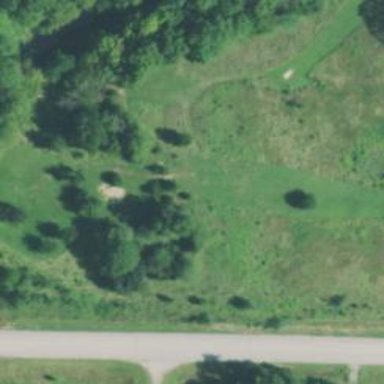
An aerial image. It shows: Disc golf course for leisure activity.